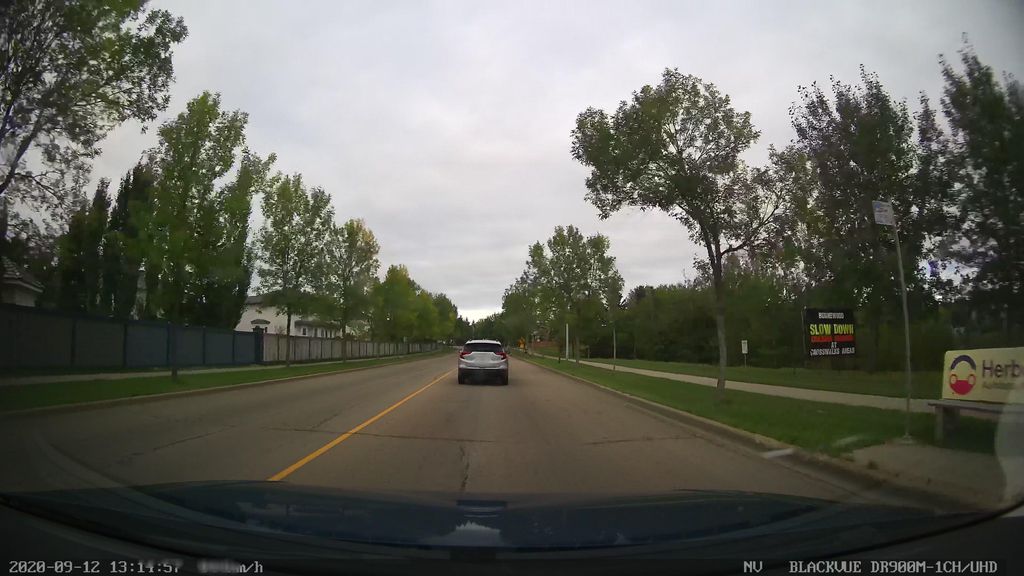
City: edmonton